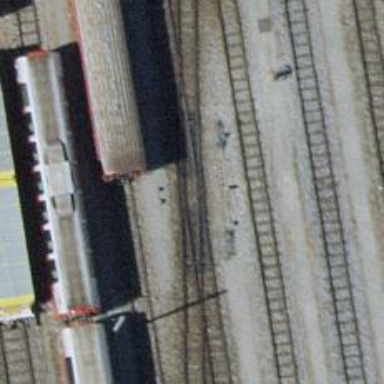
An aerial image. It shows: Railway switch.